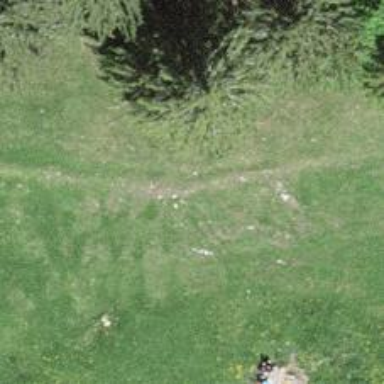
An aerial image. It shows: Path.